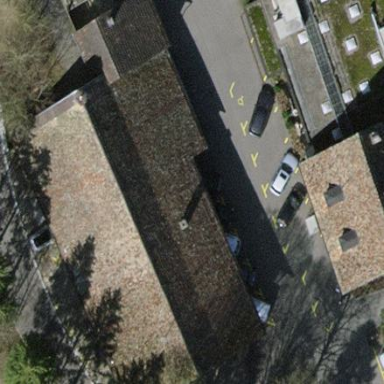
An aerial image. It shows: View of roof of building.